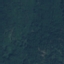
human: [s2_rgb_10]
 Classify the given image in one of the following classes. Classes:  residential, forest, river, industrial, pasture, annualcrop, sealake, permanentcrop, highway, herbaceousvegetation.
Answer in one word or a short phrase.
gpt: Forest